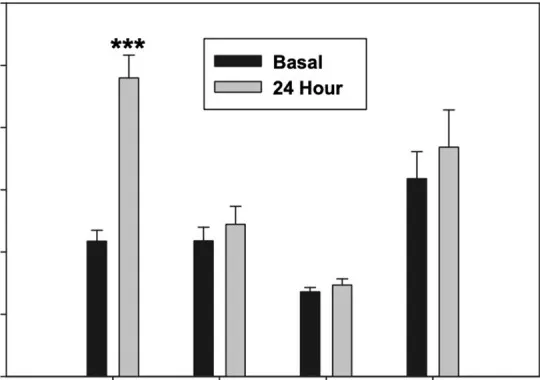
Serum estradiol response to stimulation with 300 IU FSH. (A) Control women, women with Overt POI, and women with overt POI segregated by the absence or presence of an antral follicle 8 mm in diameter or greater (***P < 0.0001 vs. Baseline).
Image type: pathology (masson_trichrome)